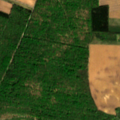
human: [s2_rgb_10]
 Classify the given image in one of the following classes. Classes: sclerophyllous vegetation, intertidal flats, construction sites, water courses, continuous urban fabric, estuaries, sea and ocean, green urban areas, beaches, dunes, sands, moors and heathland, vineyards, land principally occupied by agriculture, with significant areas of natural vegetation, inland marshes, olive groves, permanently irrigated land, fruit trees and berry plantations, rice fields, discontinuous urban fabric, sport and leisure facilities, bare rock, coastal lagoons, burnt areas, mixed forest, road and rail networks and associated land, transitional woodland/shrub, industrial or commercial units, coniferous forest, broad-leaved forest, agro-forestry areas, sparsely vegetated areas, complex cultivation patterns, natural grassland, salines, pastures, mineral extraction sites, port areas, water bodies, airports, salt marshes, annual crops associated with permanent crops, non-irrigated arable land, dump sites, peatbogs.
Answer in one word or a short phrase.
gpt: non-irrigated arable land, complex cultivation patterns, broad-leaved forest